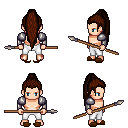
a pixel art fantasy rpg character, male body template, human, light skin, steel arm armor, white pants, brown extra-long topknot hairstyle, brown slippers, spear, four views (front, back, left, right), 2x2 character sprite sheet, small pixel art, hard edges, no anti-aliasing